Chest X-ray:
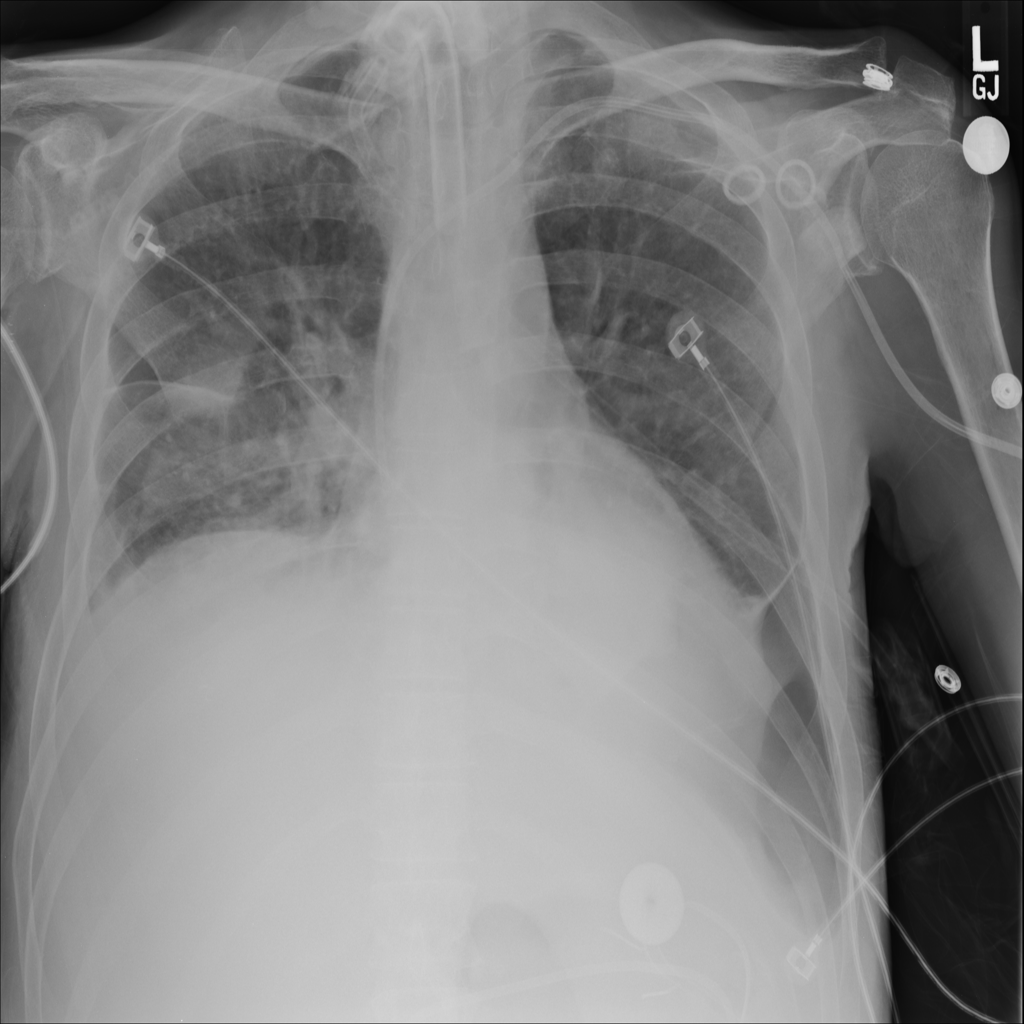
Findings: Pneumothorax, Mass, Effusion, Consolidation
No abnormal finding: no